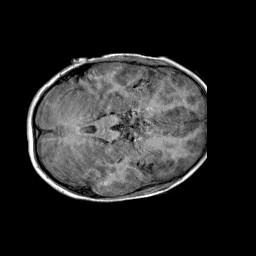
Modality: T1w
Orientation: coronal
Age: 8
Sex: male
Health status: ill